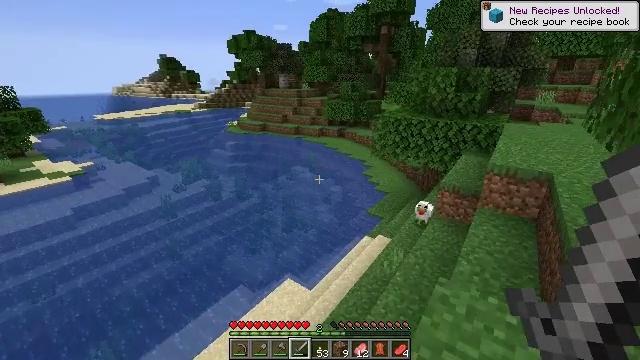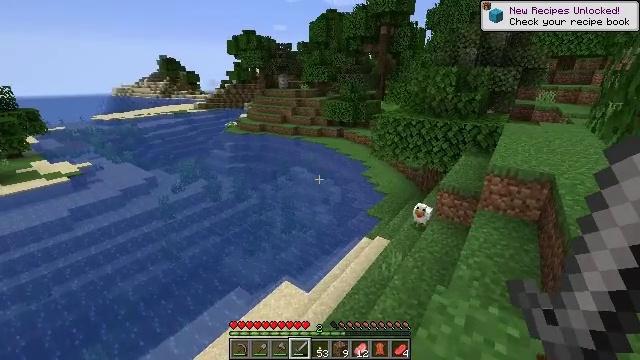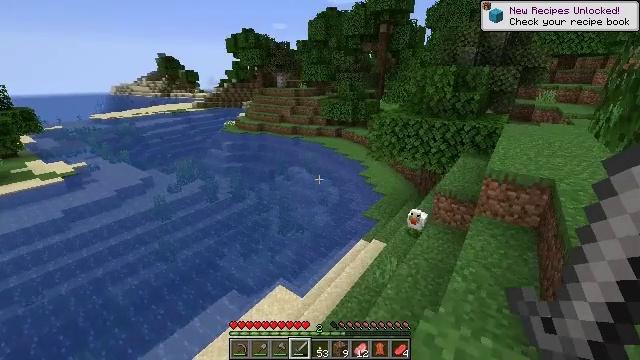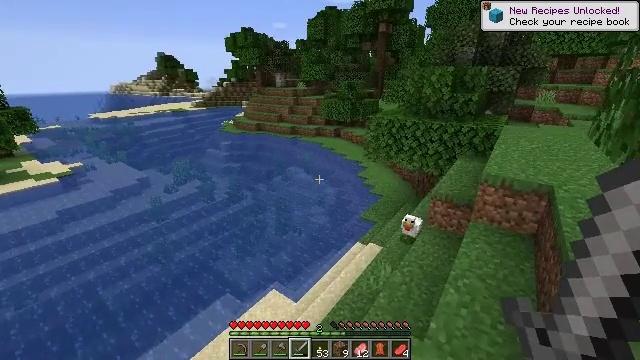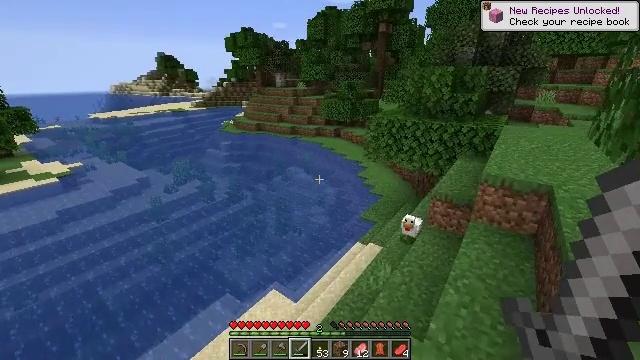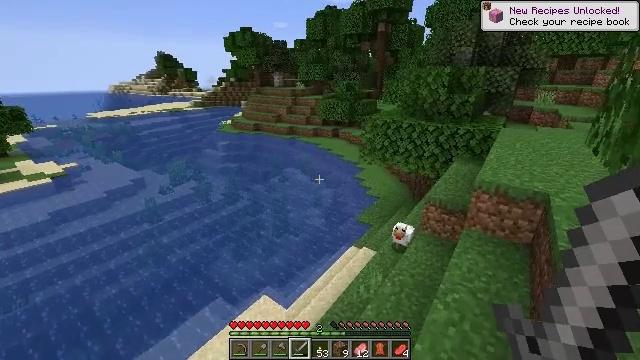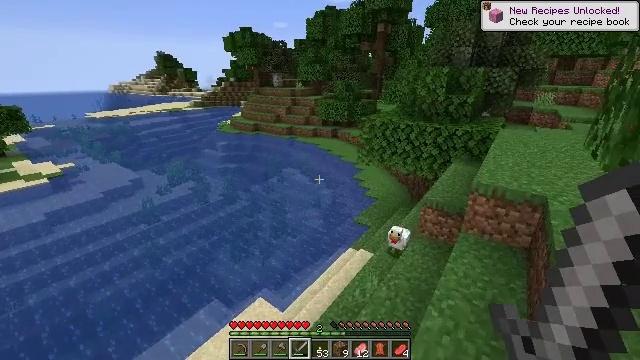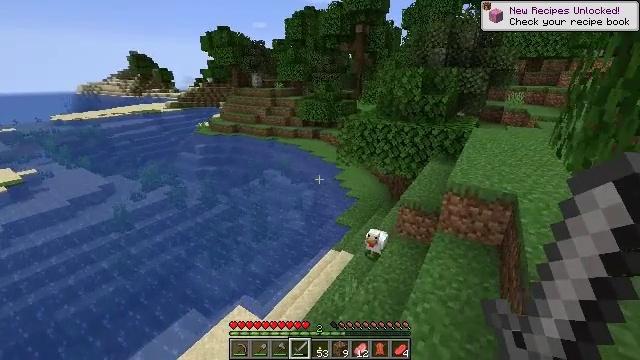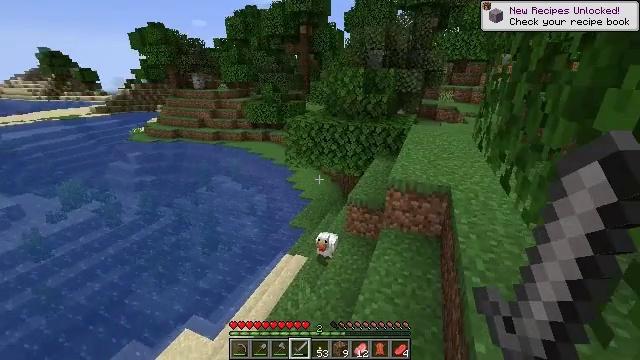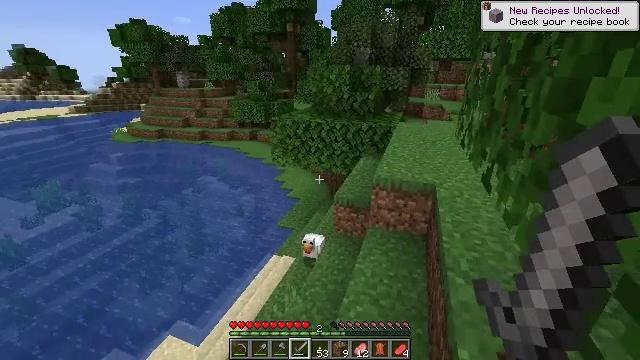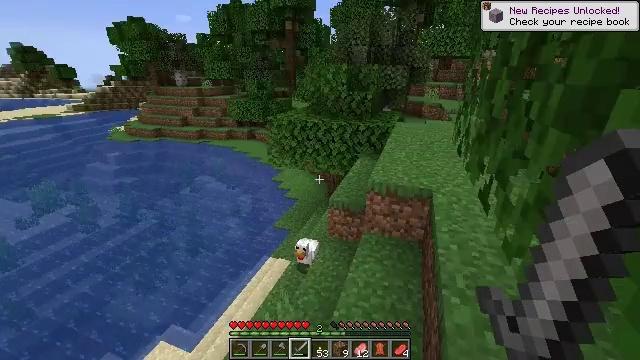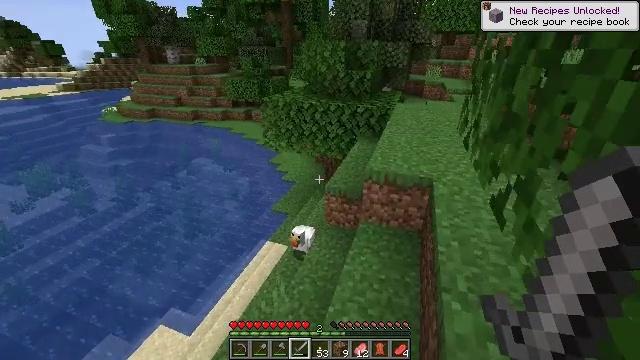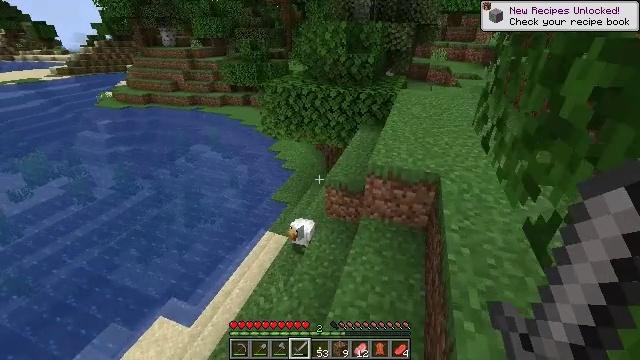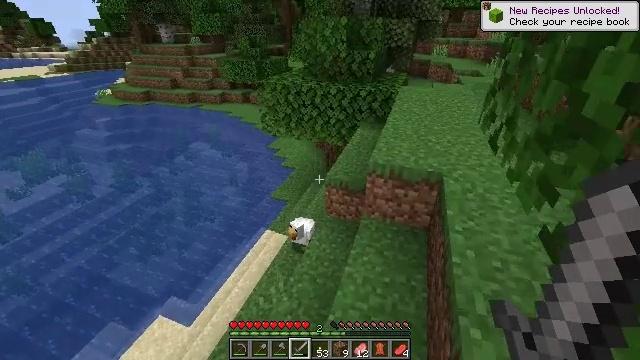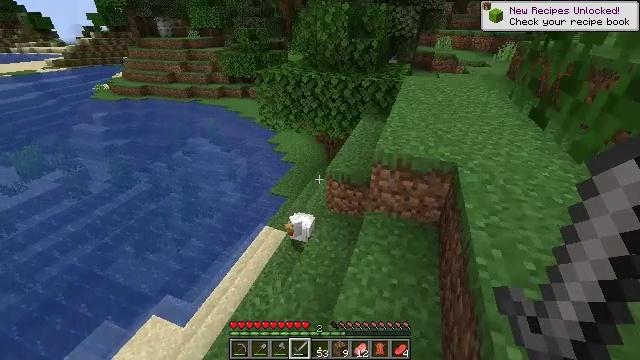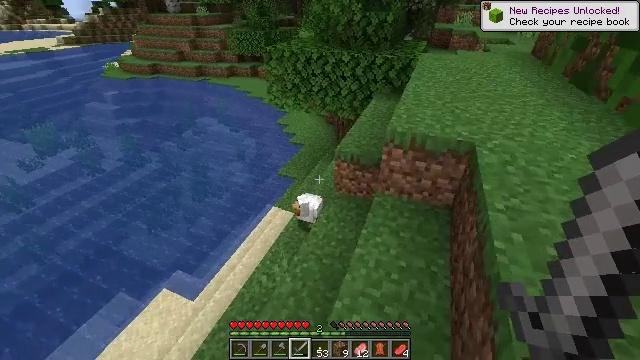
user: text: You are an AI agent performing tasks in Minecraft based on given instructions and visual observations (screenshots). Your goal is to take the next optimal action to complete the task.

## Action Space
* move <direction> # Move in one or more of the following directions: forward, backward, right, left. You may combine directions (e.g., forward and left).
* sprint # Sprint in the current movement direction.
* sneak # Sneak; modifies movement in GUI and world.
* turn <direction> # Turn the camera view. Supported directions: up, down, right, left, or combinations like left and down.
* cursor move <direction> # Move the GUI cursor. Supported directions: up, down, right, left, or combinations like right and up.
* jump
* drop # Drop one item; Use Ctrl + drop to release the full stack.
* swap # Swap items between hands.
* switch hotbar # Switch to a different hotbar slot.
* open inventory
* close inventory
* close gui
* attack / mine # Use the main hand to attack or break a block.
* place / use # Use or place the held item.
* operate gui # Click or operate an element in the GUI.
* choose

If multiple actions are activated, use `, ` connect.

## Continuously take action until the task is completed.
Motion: motion action
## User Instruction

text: Trim the tree by mining oak leaves.
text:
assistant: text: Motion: move forward and move right
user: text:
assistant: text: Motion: move forward and move right
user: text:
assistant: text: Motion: move forward and move right
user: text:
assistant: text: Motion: move forward and move right
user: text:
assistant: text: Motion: move forward and move right
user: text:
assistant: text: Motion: move forward and move right
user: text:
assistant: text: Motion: move forward and move right, turn right
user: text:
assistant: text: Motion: move forward and move right, turn right
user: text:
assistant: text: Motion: move forward and move right, turn right
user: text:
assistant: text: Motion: move forward
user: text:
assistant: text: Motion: move forward, turn down
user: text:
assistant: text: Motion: move forward, turn down
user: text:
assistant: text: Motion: move forward
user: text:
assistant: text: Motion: move forward, turn down
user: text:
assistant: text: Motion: move forward, turn left and down
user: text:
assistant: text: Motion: move forward, turn left and down
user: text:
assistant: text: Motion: move forward
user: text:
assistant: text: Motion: move forward
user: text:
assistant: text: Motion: move forward and move right
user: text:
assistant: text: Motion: move forward and move right
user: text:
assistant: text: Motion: move forward and move right, turn right and up
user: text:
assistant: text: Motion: move forward and move right
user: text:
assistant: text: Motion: move forward and move right, turn left
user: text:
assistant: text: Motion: move forward, turn left and down
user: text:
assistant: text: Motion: move forward, turn left and down
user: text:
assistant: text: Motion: move forward, turn left and down
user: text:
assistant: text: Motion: move forward and move right, turn right and up
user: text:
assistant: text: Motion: move forward and move right, turn right and up
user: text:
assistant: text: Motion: move forward and move right, turn left and up, jump
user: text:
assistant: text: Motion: move forward and move right, turn left and up, jump